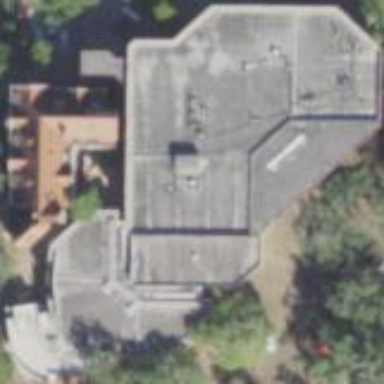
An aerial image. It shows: Historic university building.